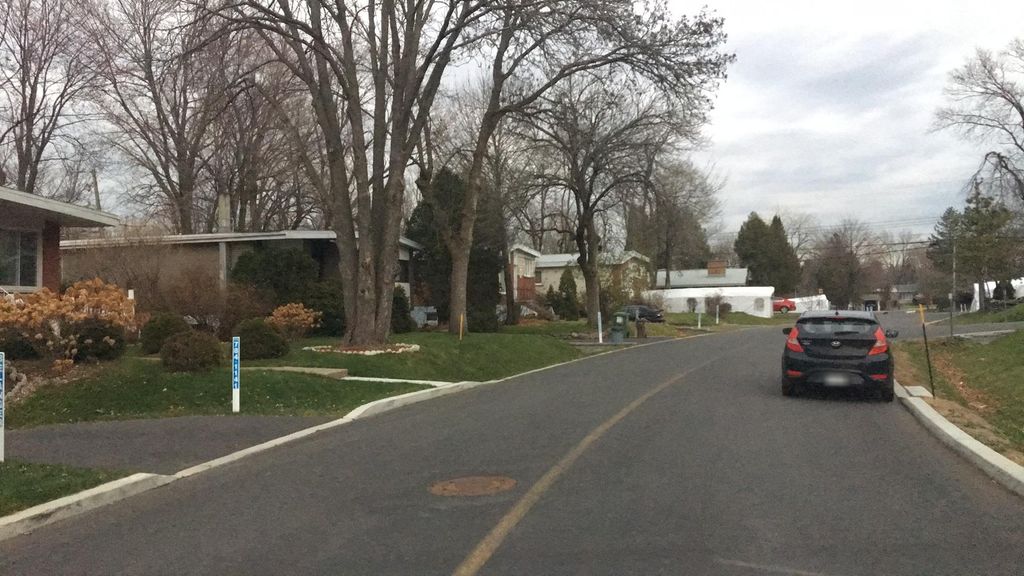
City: montreal